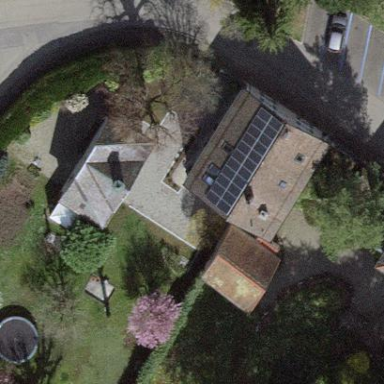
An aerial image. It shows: Garden enclosed by fence.